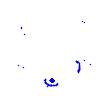
Particle: pion